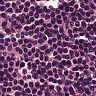
Metastatic tissue present: no